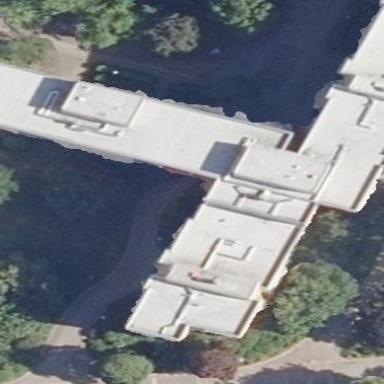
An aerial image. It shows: Building with apartments and flat roof.